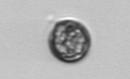
Label: Dinophyceae